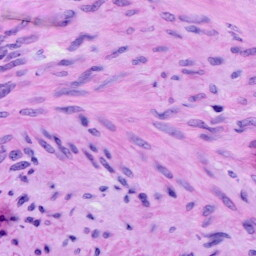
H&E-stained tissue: Cervix